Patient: sex M, age 71
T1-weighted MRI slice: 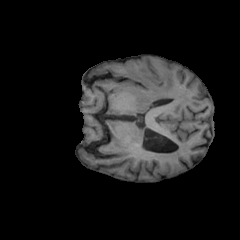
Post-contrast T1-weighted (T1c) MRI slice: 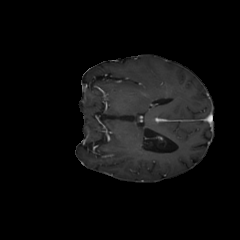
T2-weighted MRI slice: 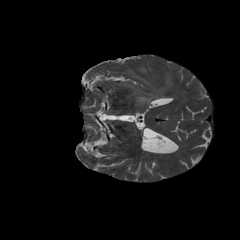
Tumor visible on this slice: yes
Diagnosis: Glioblastoma, IDH-wildtype
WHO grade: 4